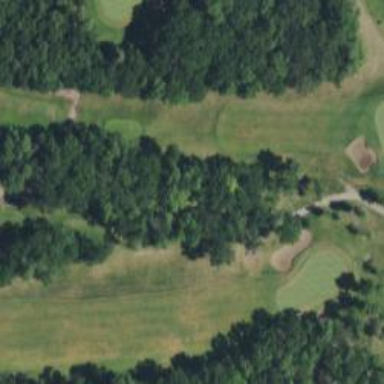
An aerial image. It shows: Footway that resembles golf path.